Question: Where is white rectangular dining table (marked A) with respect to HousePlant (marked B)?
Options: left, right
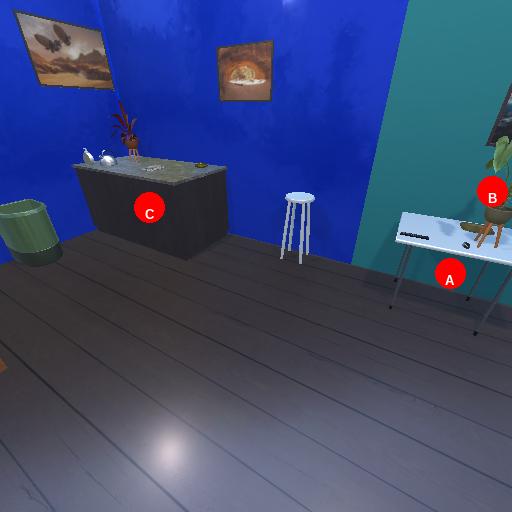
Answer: left